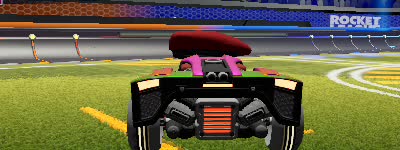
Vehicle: breakout